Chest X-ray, AP view. Patient: 42 years old, sex M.
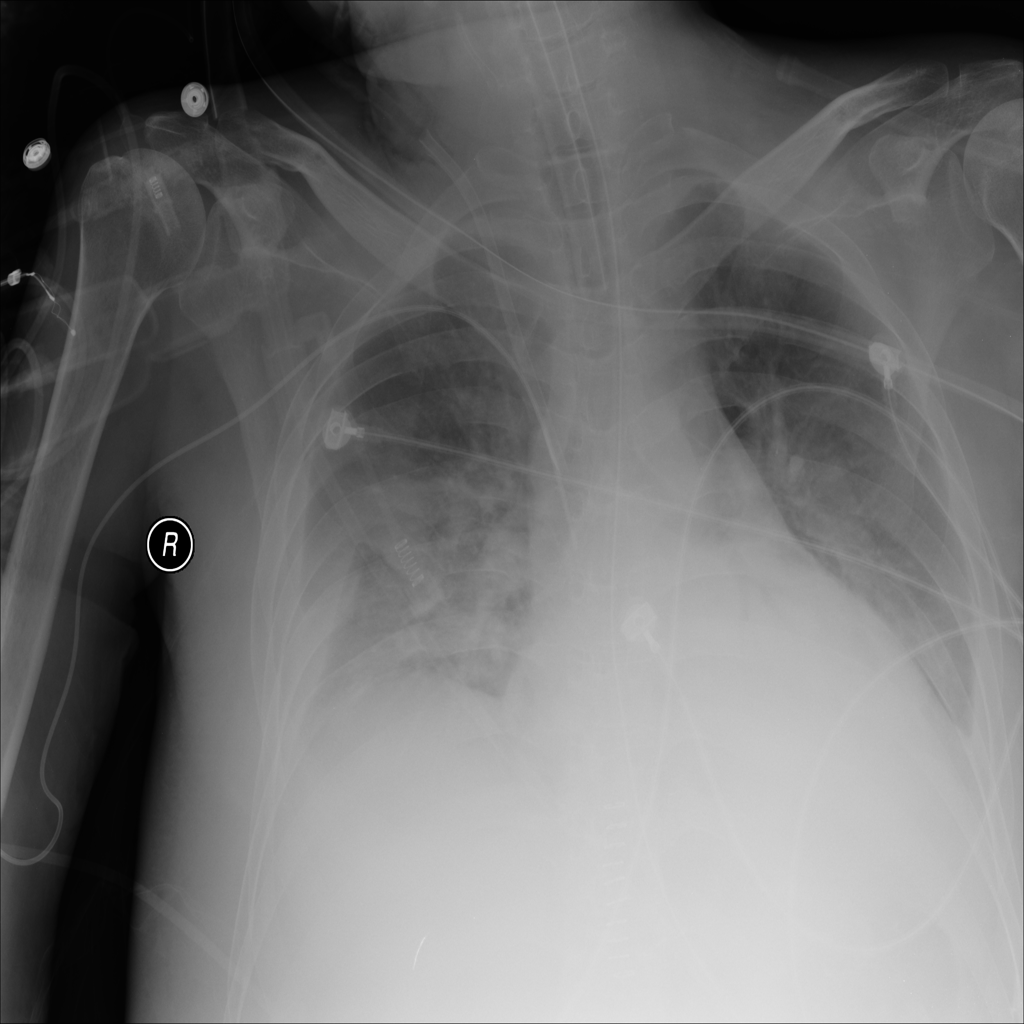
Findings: Effusion